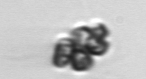
Label: Corymbellus